Question: How can I write lambda expression to get all orders who has detail row(s) with descriptions = "PickMe" or "TakeMe"

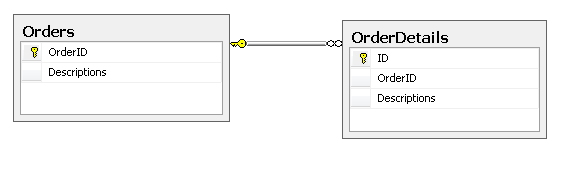
Answer: Try:
'''
context.Orders.Where(o => o.OrderDetails.Any(d => d.Description == "PickMe" || d.Description == "TakeMe"));
'''